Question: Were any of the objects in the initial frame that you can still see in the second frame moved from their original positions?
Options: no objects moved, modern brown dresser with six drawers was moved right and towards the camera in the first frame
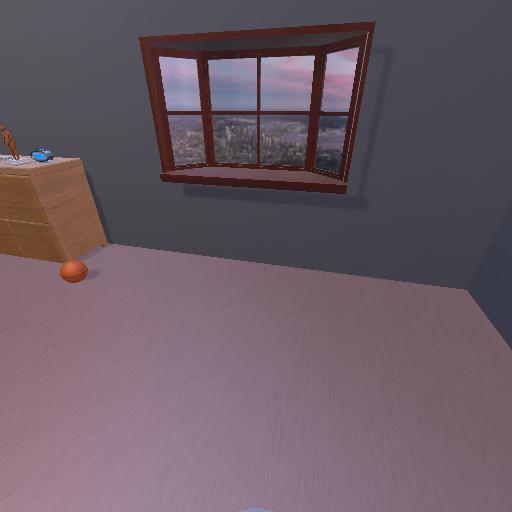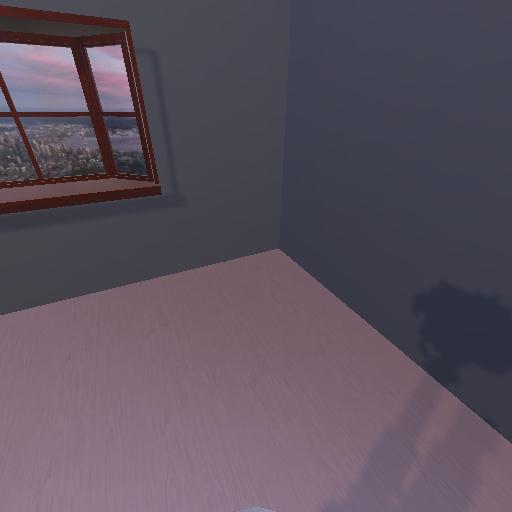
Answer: no objects moved